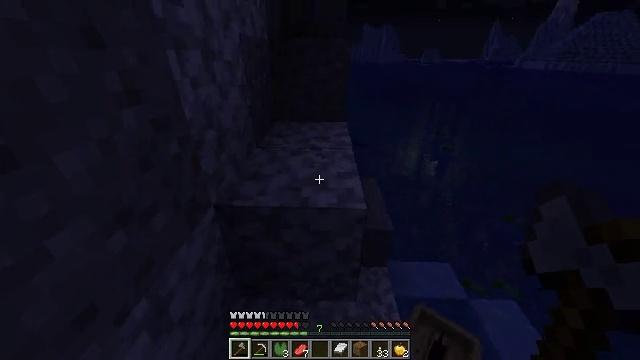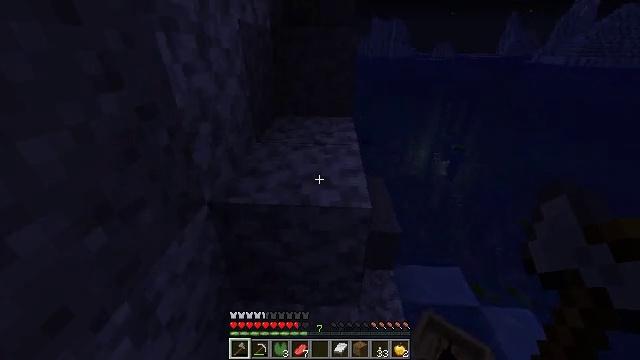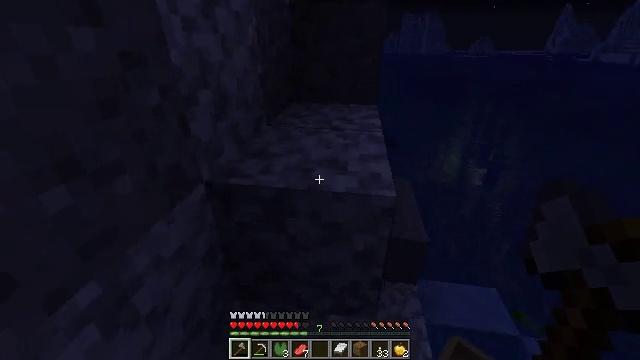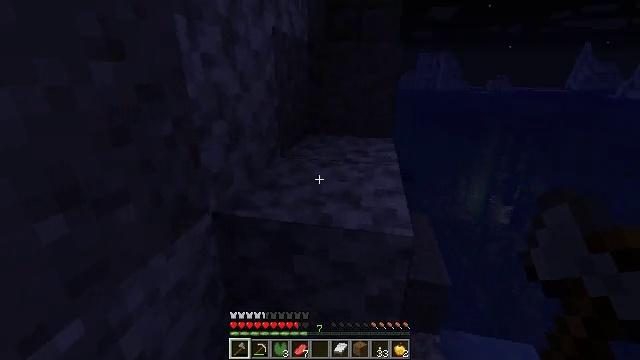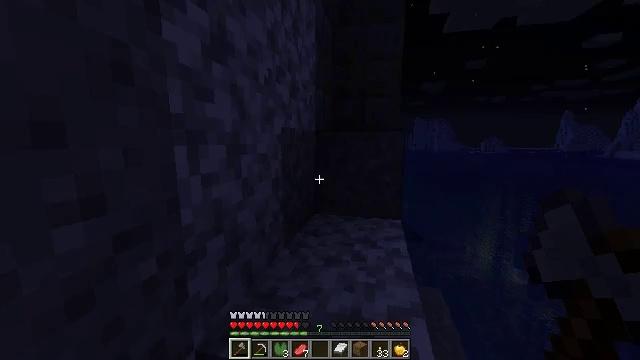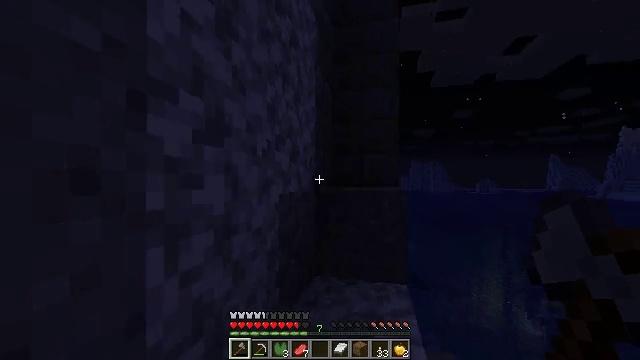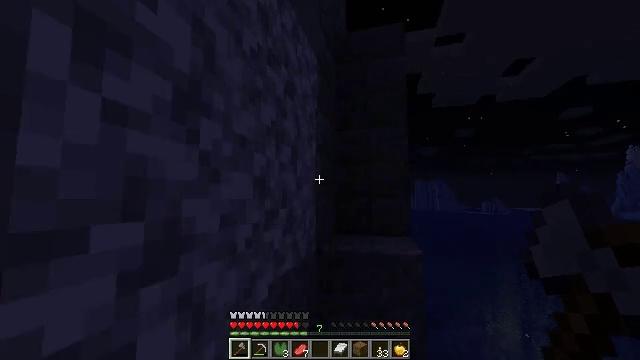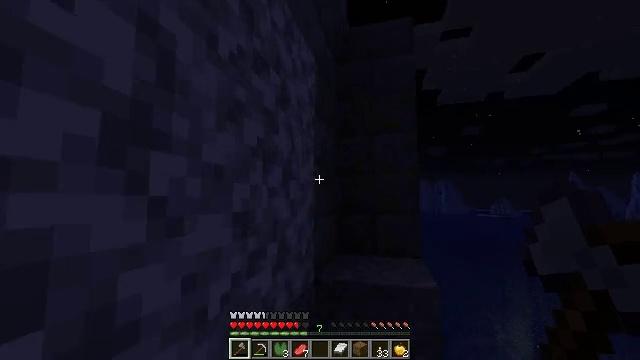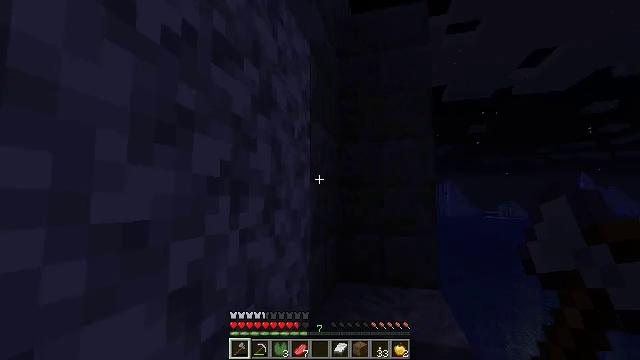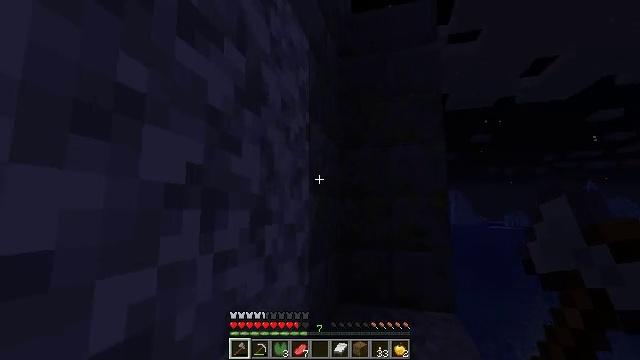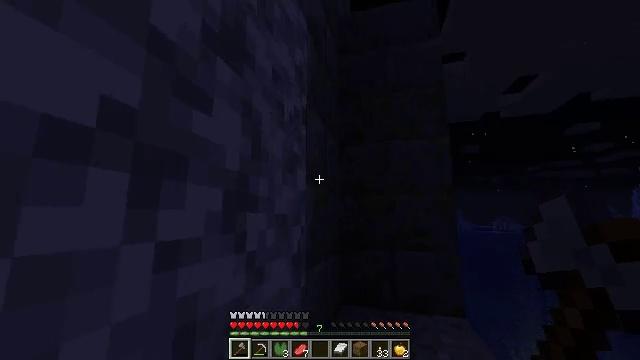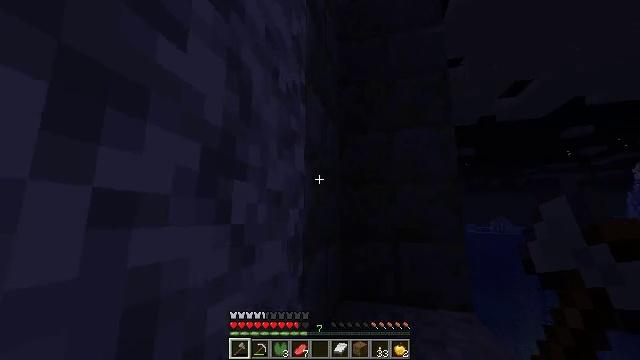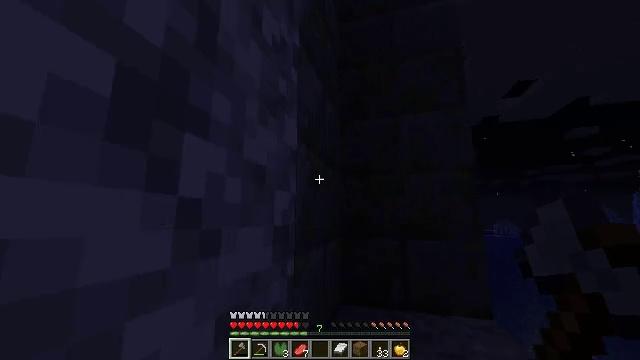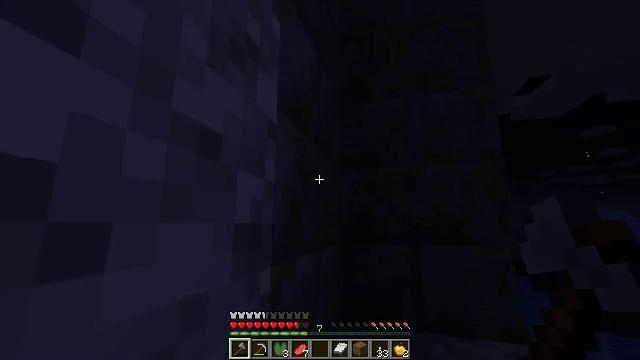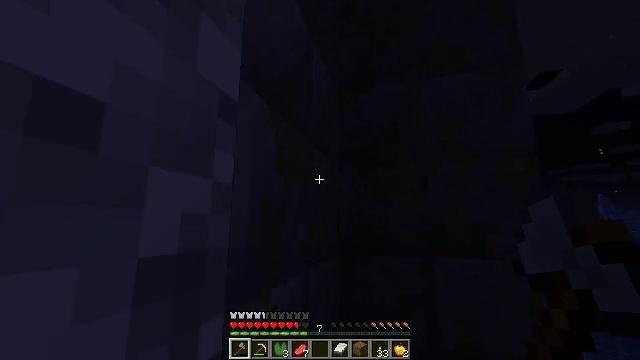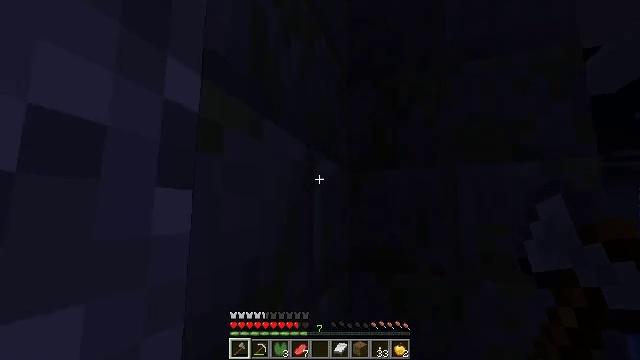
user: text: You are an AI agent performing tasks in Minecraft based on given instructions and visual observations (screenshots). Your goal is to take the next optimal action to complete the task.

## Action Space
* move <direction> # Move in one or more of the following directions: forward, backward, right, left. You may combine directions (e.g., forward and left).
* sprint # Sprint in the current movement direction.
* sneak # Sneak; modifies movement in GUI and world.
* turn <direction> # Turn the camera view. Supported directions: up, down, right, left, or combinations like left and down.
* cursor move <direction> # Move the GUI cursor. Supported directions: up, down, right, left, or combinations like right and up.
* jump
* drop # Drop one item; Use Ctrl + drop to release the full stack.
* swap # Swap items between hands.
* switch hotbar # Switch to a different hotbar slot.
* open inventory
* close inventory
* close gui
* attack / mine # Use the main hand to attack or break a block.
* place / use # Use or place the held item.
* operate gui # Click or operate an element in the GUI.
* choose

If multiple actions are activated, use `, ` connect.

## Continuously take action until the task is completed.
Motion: motion action
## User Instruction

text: Collect mossy stone bricks for building.
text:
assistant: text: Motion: turn left
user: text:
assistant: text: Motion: turn left and up
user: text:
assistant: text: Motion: move forward, turn left and up
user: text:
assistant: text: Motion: move forward, turn left and up, jump
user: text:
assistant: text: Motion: move forward, turn up, jump
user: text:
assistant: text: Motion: move forward, turn up, jump
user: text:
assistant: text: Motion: move forward, jump
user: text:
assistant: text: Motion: move forward, jump
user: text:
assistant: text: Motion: move forward, turn up, jump
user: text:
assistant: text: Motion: move forward, turn up, jump
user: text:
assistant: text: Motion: move forward, jump
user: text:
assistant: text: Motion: move forward, jump
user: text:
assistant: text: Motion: move forward, jump
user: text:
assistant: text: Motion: move forward, jump
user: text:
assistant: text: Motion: move forward and move right, turn left and down, jump
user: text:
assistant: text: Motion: move forward and move right, jump
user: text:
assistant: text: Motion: move forward and move right, turn down, jump
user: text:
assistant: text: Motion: move forward and move right, turn right and down, jump
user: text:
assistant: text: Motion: move forward and move right, turn right and down, jump
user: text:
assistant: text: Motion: turn right and down
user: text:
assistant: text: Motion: turn right and down
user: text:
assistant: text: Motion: turn down, attack / mine
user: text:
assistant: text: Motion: turn right and down, attack / mine, switch to hotbar 3
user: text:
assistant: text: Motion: attack / mine, switch to hotbar 3
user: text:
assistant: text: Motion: attack / mine
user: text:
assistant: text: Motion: attack / mine
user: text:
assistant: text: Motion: attack / mine
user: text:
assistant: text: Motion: attack / mine
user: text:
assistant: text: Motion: attack / mine
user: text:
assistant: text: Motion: attack / mine